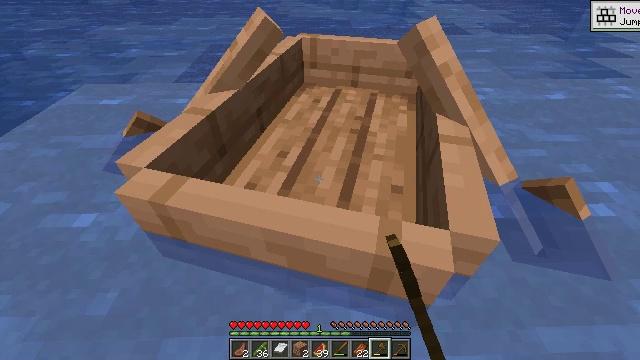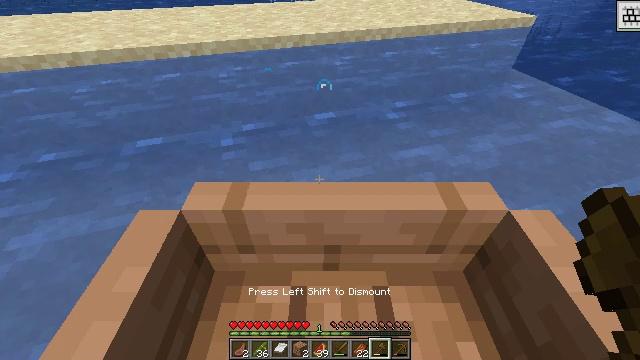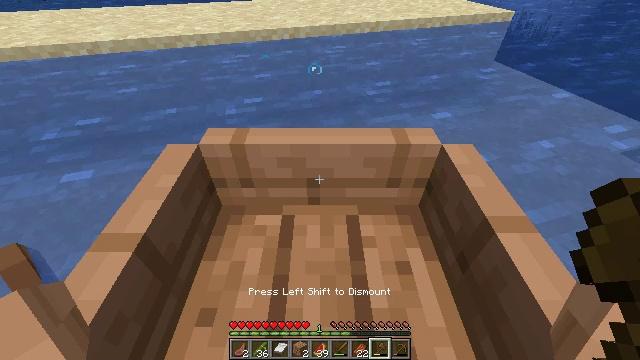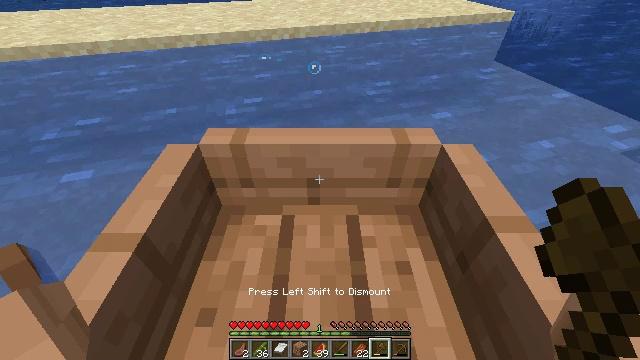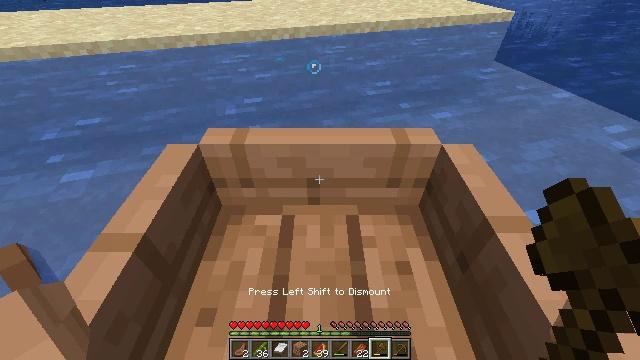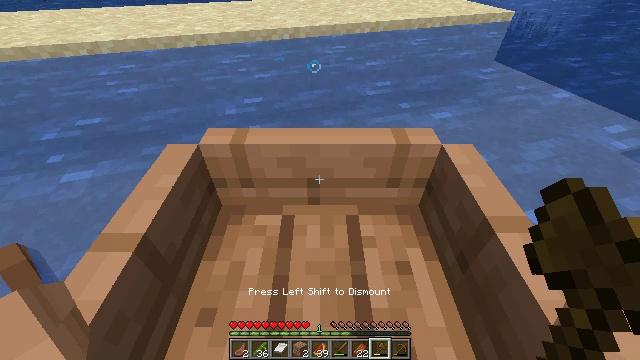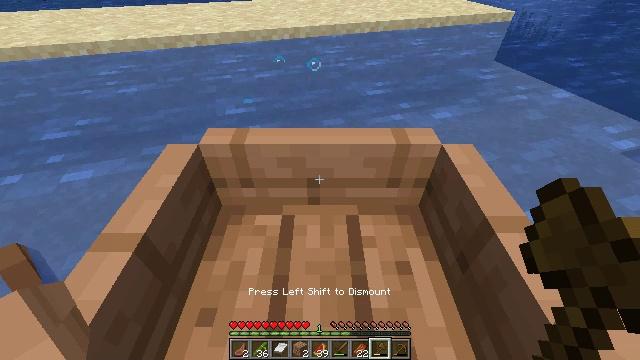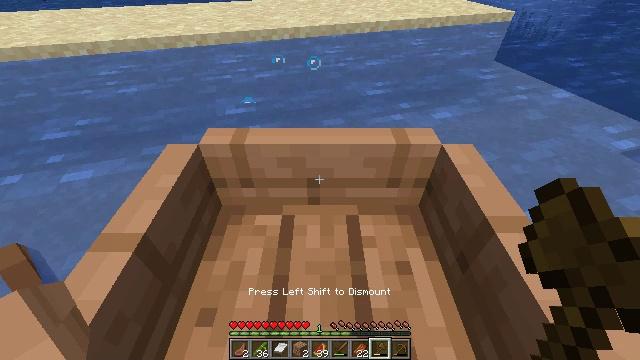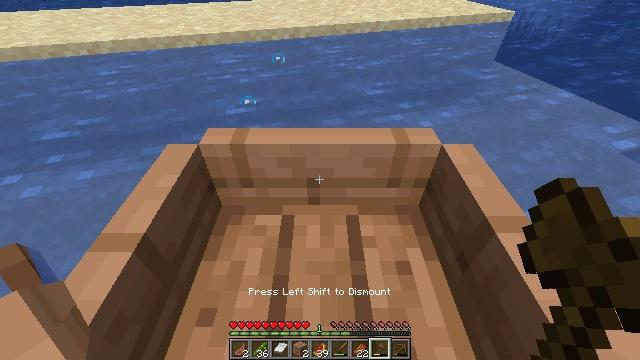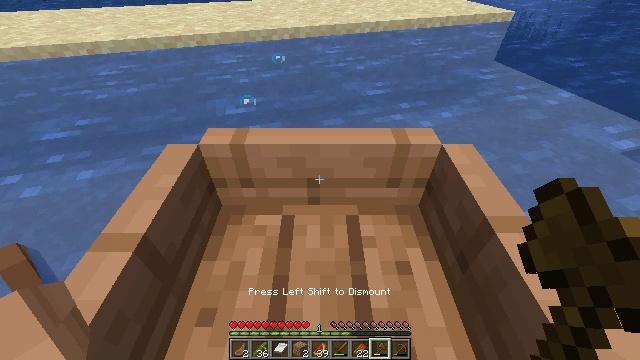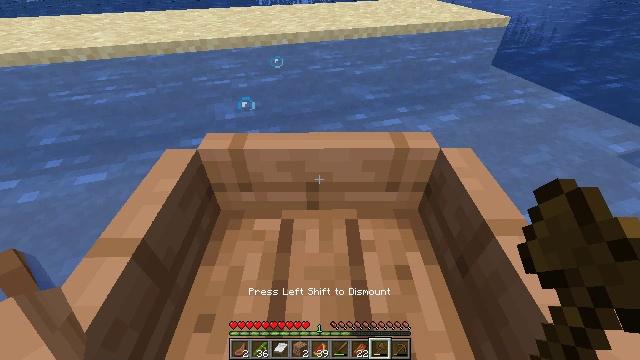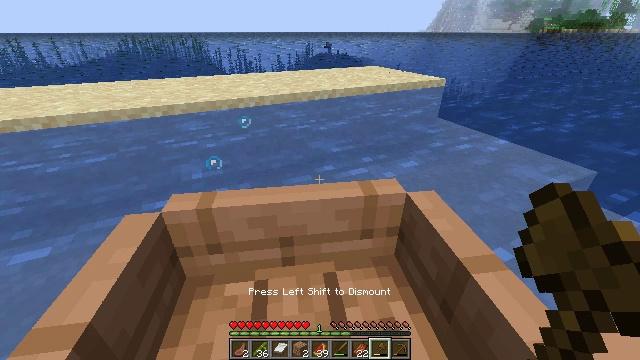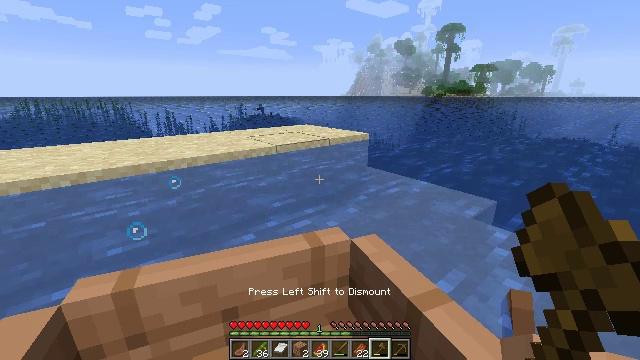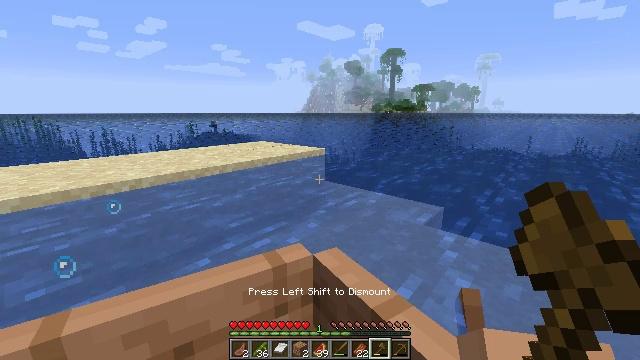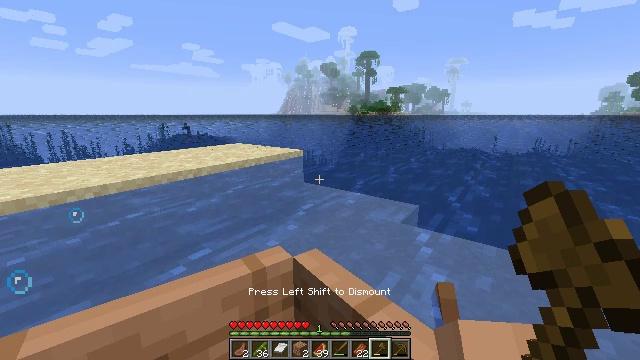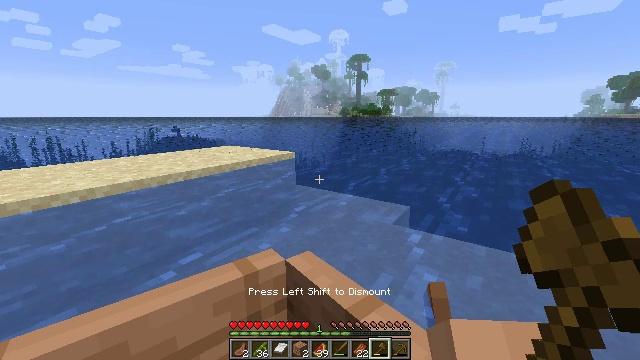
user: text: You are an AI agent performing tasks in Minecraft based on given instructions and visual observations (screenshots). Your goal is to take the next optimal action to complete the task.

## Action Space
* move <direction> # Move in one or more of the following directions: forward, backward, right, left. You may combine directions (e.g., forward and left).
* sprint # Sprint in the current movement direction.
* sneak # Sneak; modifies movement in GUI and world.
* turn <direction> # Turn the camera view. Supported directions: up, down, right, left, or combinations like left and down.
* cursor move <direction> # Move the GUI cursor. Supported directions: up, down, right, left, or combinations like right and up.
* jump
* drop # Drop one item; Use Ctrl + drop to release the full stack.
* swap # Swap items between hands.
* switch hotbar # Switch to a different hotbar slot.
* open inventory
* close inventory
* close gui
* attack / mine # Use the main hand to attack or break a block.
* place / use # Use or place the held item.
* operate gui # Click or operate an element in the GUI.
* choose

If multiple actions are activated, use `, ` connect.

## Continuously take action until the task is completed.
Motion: motion action
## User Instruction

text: Dive and mine the kelp.
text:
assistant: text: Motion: no_op
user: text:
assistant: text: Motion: no_op
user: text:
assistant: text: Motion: no_op
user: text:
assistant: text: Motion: no_op
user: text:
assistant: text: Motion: no_op
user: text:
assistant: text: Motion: no_op
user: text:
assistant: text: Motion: no_op
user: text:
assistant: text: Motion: no_op
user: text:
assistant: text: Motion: no_op
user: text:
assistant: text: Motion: no_op
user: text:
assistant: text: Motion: turn right and up
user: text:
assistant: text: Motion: turn right and up
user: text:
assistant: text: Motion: turn right and up
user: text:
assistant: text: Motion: turn right
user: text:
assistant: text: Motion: turn right
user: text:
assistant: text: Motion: no_op
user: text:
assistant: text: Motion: no_op
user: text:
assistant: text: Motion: no_op
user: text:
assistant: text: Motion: no_op
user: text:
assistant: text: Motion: no_op
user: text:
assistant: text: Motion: turn left
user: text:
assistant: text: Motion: turn left
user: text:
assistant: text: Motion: turn left
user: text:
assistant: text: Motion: move right
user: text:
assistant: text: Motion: move right
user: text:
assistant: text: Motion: move right
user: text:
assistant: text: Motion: move right
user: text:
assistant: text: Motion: move right
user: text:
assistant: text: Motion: move right
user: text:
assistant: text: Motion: move right